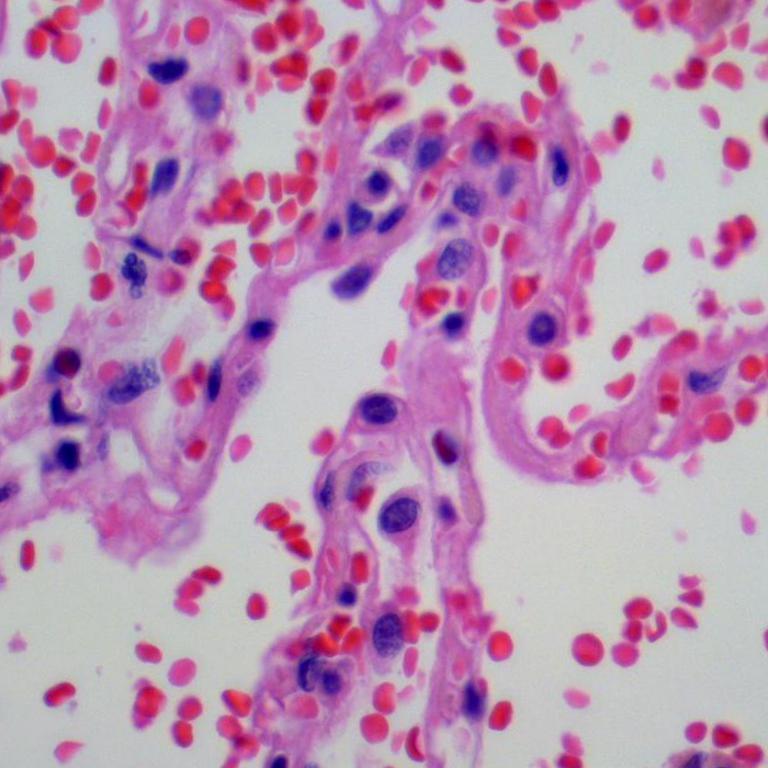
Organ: lung
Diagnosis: benign